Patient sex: F
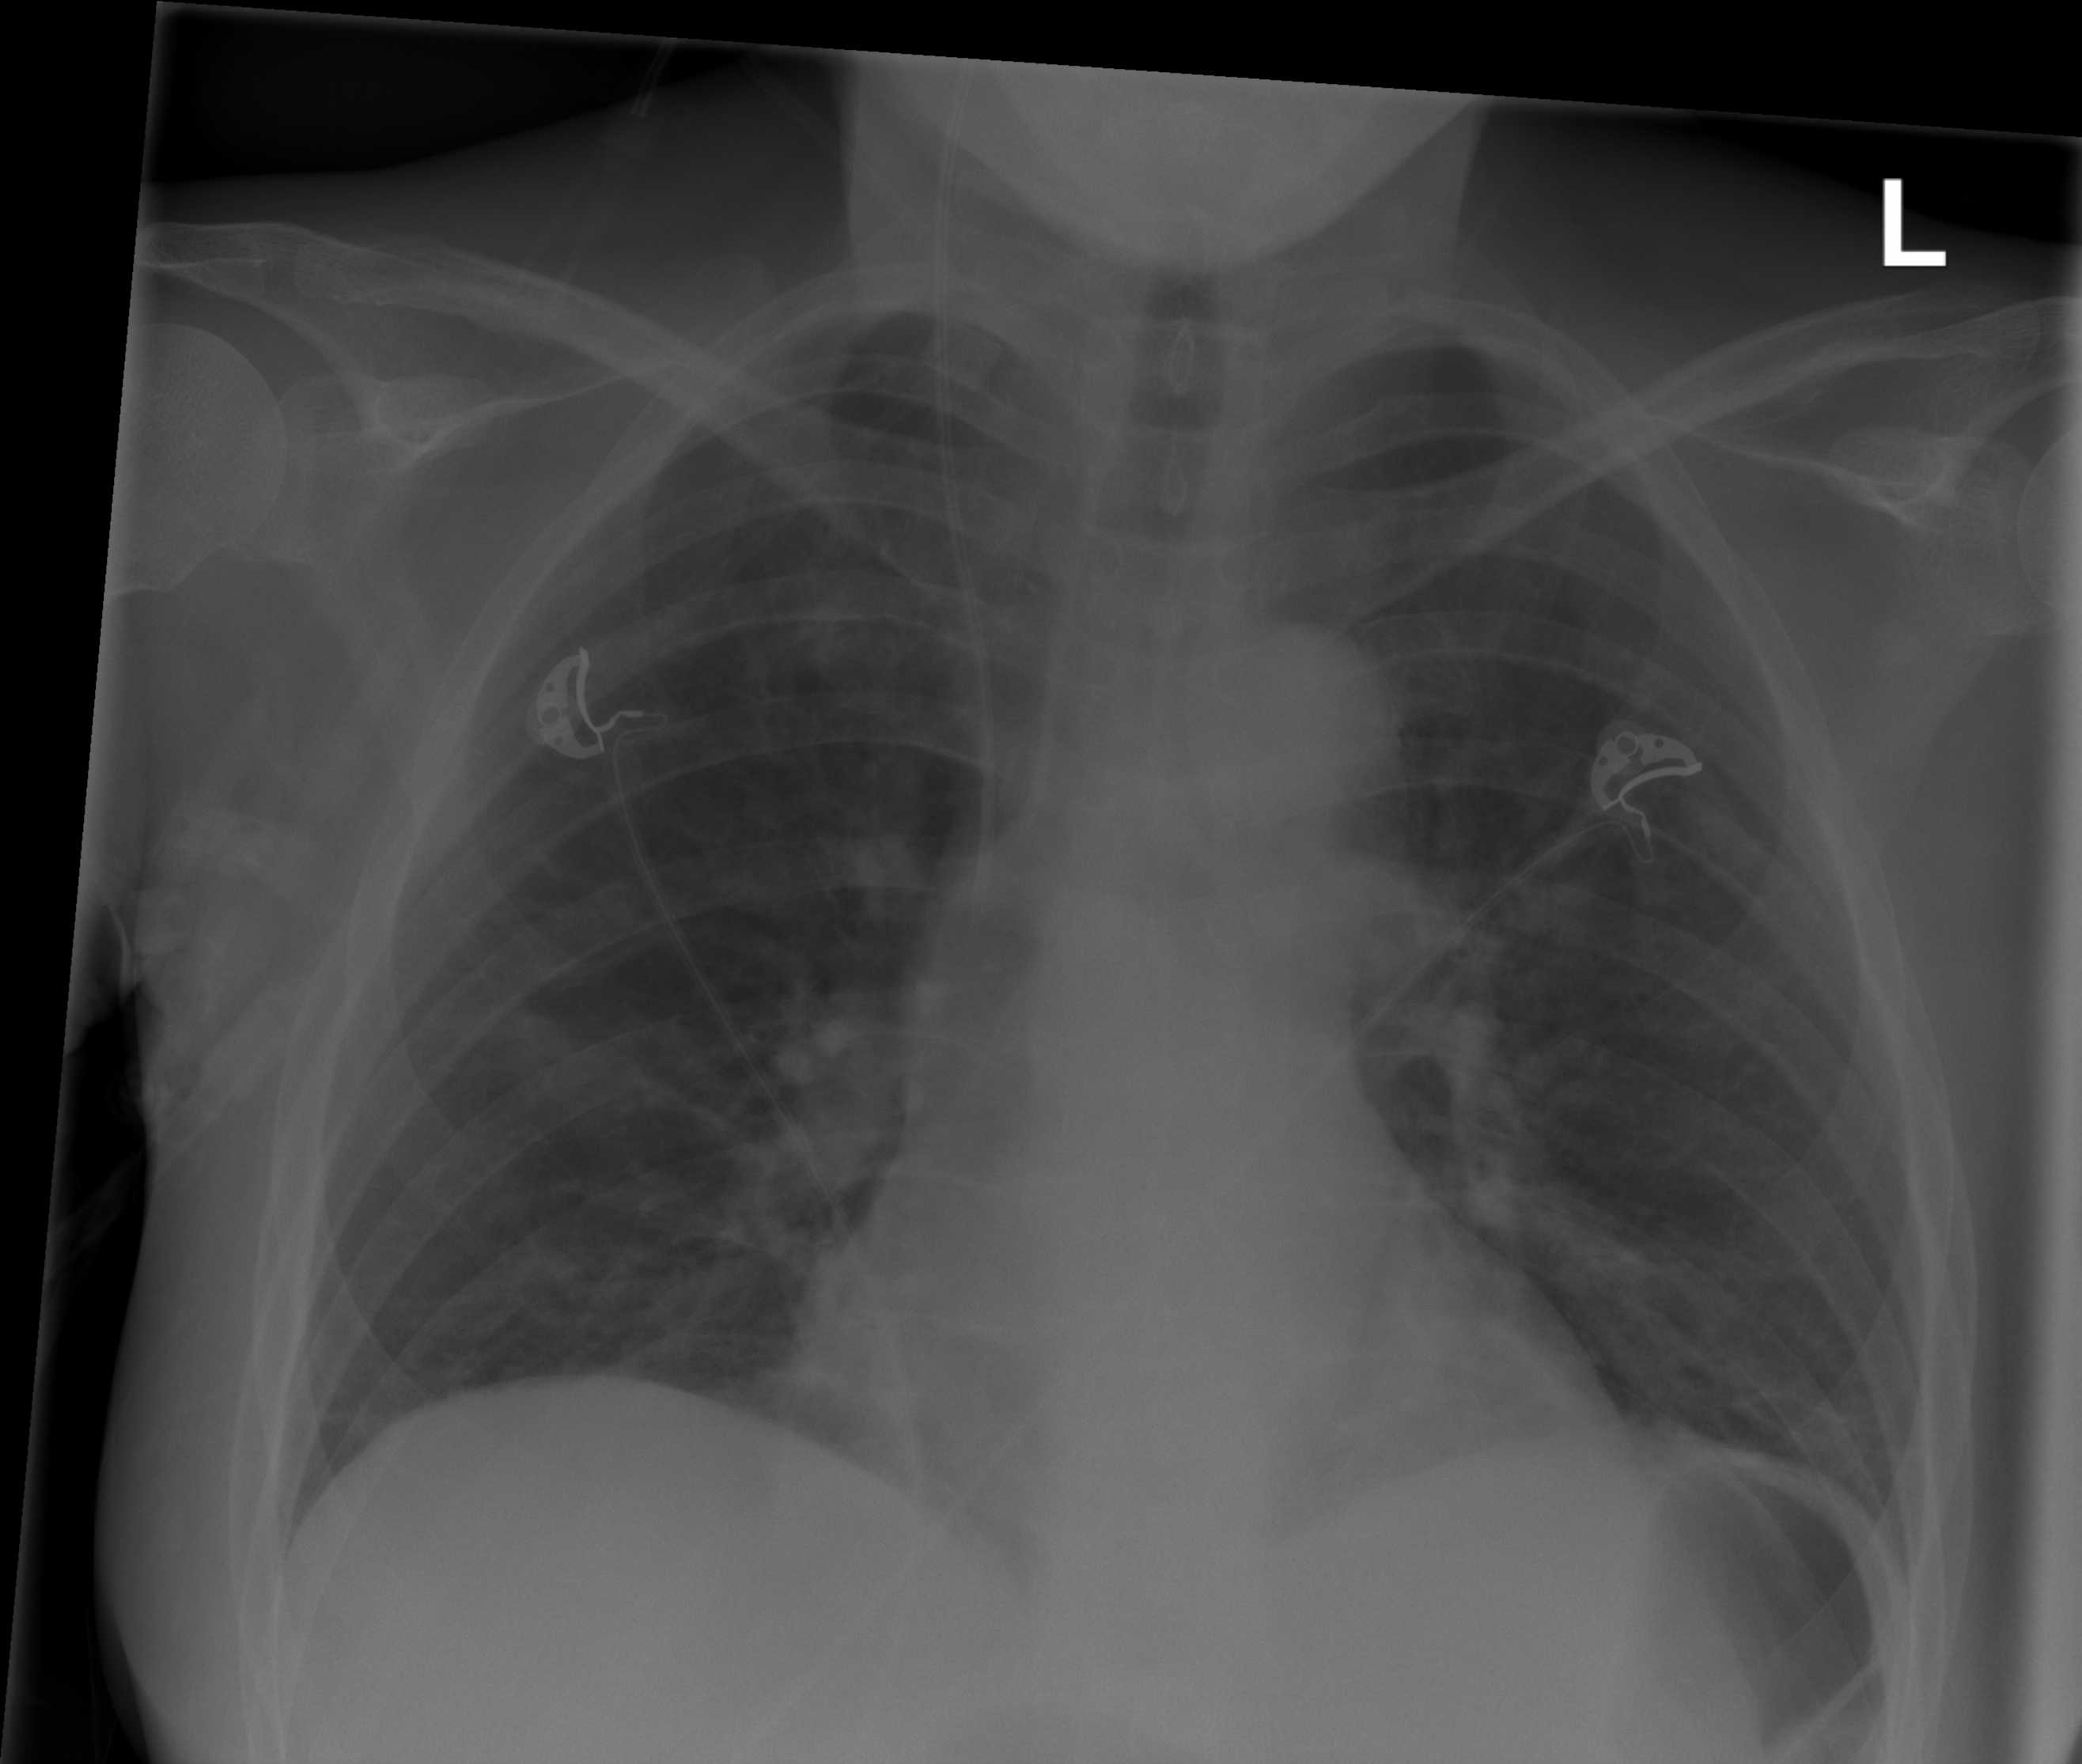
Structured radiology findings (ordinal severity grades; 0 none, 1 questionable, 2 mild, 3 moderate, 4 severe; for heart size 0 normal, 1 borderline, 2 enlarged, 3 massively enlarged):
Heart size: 1
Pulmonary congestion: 0
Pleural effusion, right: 0
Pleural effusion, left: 0
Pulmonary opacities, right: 0
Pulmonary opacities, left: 0
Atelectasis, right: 2
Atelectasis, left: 1